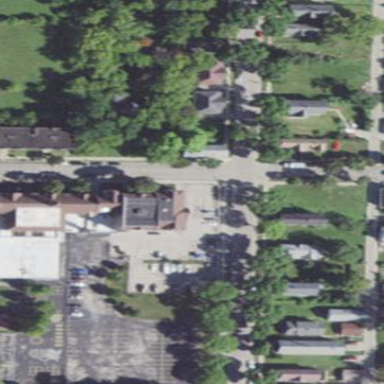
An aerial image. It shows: School.